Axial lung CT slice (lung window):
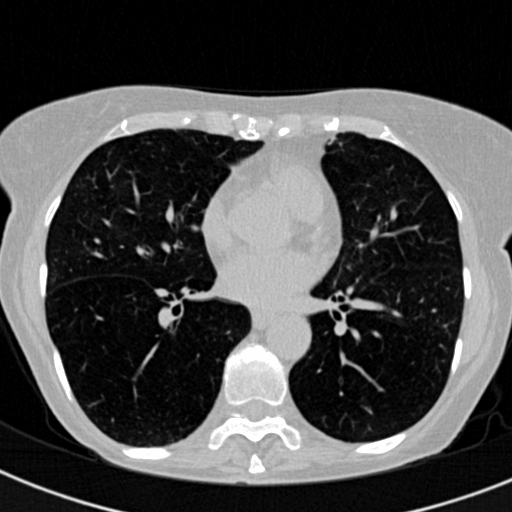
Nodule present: no